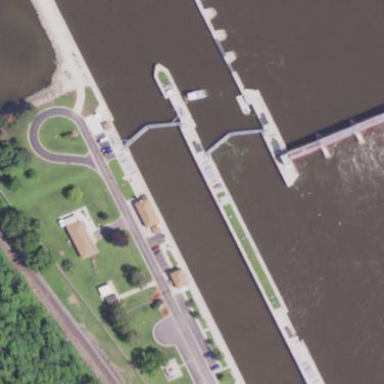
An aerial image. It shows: Lock on the water.